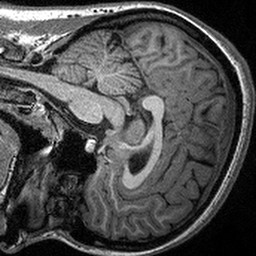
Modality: T1w
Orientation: sagittal
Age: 22
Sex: female
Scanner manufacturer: siemens
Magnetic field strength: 3 T
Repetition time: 2.3 s
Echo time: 0.00298 s